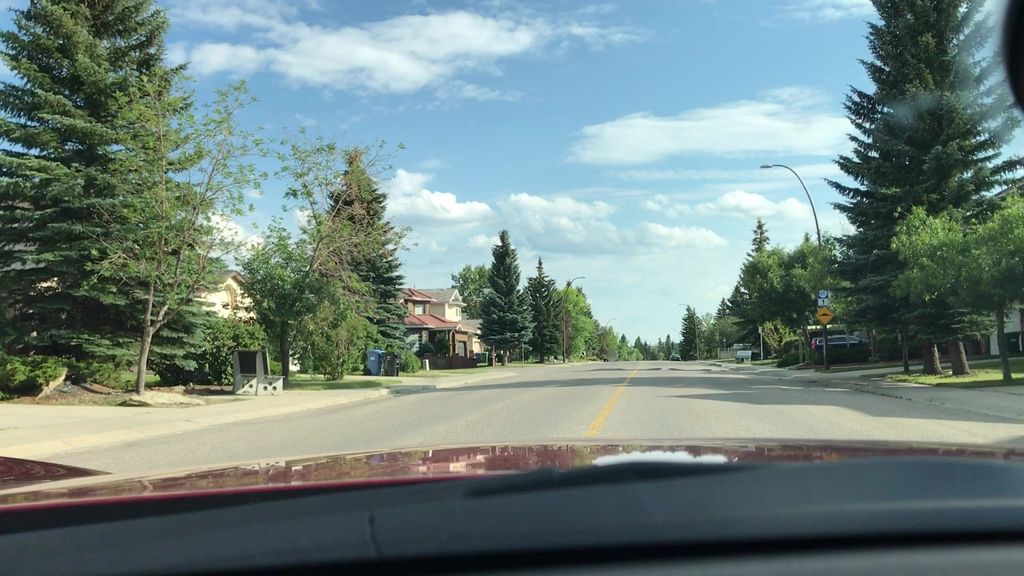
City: calgary